Question: I'm trying to draw a point where I click on a QChart. To do so I've created a "ChartWidget" class that inherits QChart and overrided the paint method like this :
'''
void ChartWidget::paint(QPainter *painter, const QStyleOptionGraphicsItem *option, QWidget *widget)
{
QtCharts::QChart::paint(painter, option, widget);
if (_pointToDraw != nullptr)
{
std::cout << "Drawing point" << std::endl;
QPen pen;
pen.setColor(QColor(255, 0, 0, 255));
pen.setWidth(3);
painter->setPen(pen);
painter->drawPoint(*_pointToDraw);
delete _pointToDraw;
_pointToDraw = nullptr;
}
}
void ChartWidget::mousePressEvent(QGraphicsSceneMouseEvent *event)
{
std::cout << "Clicked at " << event->pos().x() << "/" << event->pos().y() << std::endl;
_pointToDraw = new QPointF(event->pos());
update();
}
'''
It seems that the point is drawn but behind the chart because I can only see it when I click just outside of the chart, like in this screenshot :

If I click in the middle of the chart nothing is visibly drawn.
Any idea of what I am doing wrong and how I can fix this ?
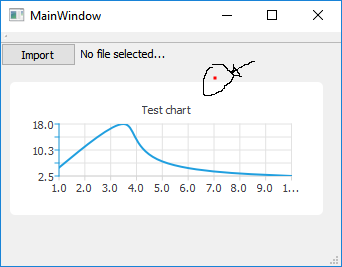
Answer: As you point out QChart only draws the background, the main function of QChart is to save the configuration of the drawing as the theme, the type of chart, etc. So you can not show the button. A workaround is to create a QGraphicsEllipseItem:
'''
class ChartWidget: public QChart
{
public:
ChartWidget(QGraphicsItem *parent = nullptr, Qt::WindowFlags wFlags = Qt::WindowFlags()):
QChart(parent, wFlags), item(new QGraphicsEllipseItem(QRectF(-3, -3, 6, 6)))
{
const QColor color(255, 0, 0, 255);
item->setZValue(100);
QPen pen(color);
pen.setWidth(3);
item->setBrush(color);
item->setPen(pen);
}
protected:
void mousePressEvent(QGraphicsSceneMouseEvent *event)
{
if(!item->scene()) scene()->addItem(item);
item->setPos(event->scenePos());
QChart::mousePressEvent(event);
}
private:
QGraphicsEllipseItem *item;
};
'''